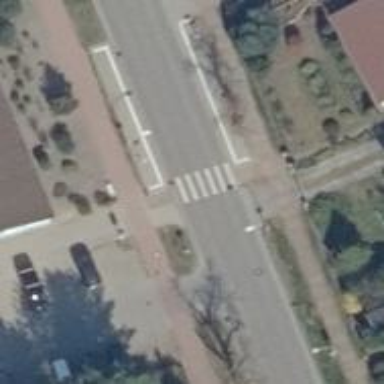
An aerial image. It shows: Tertiary road with asphalt surface and cycle track on the left side.